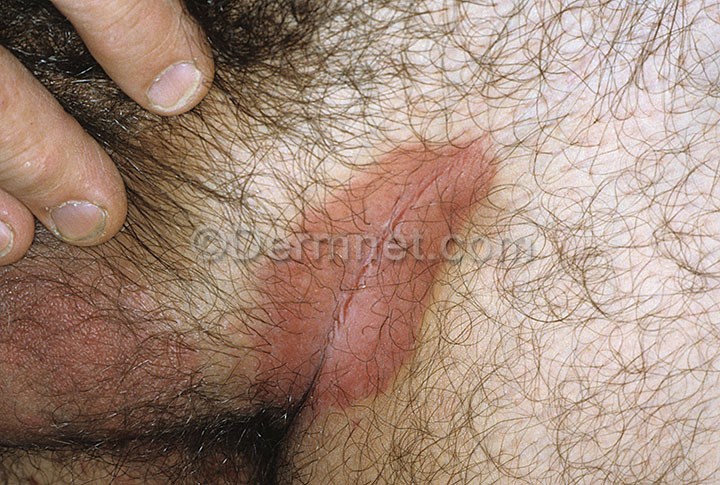
Disease: Tinea Ringworm Candidiasis and other Fungal Infections